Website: apple
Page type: address-validator
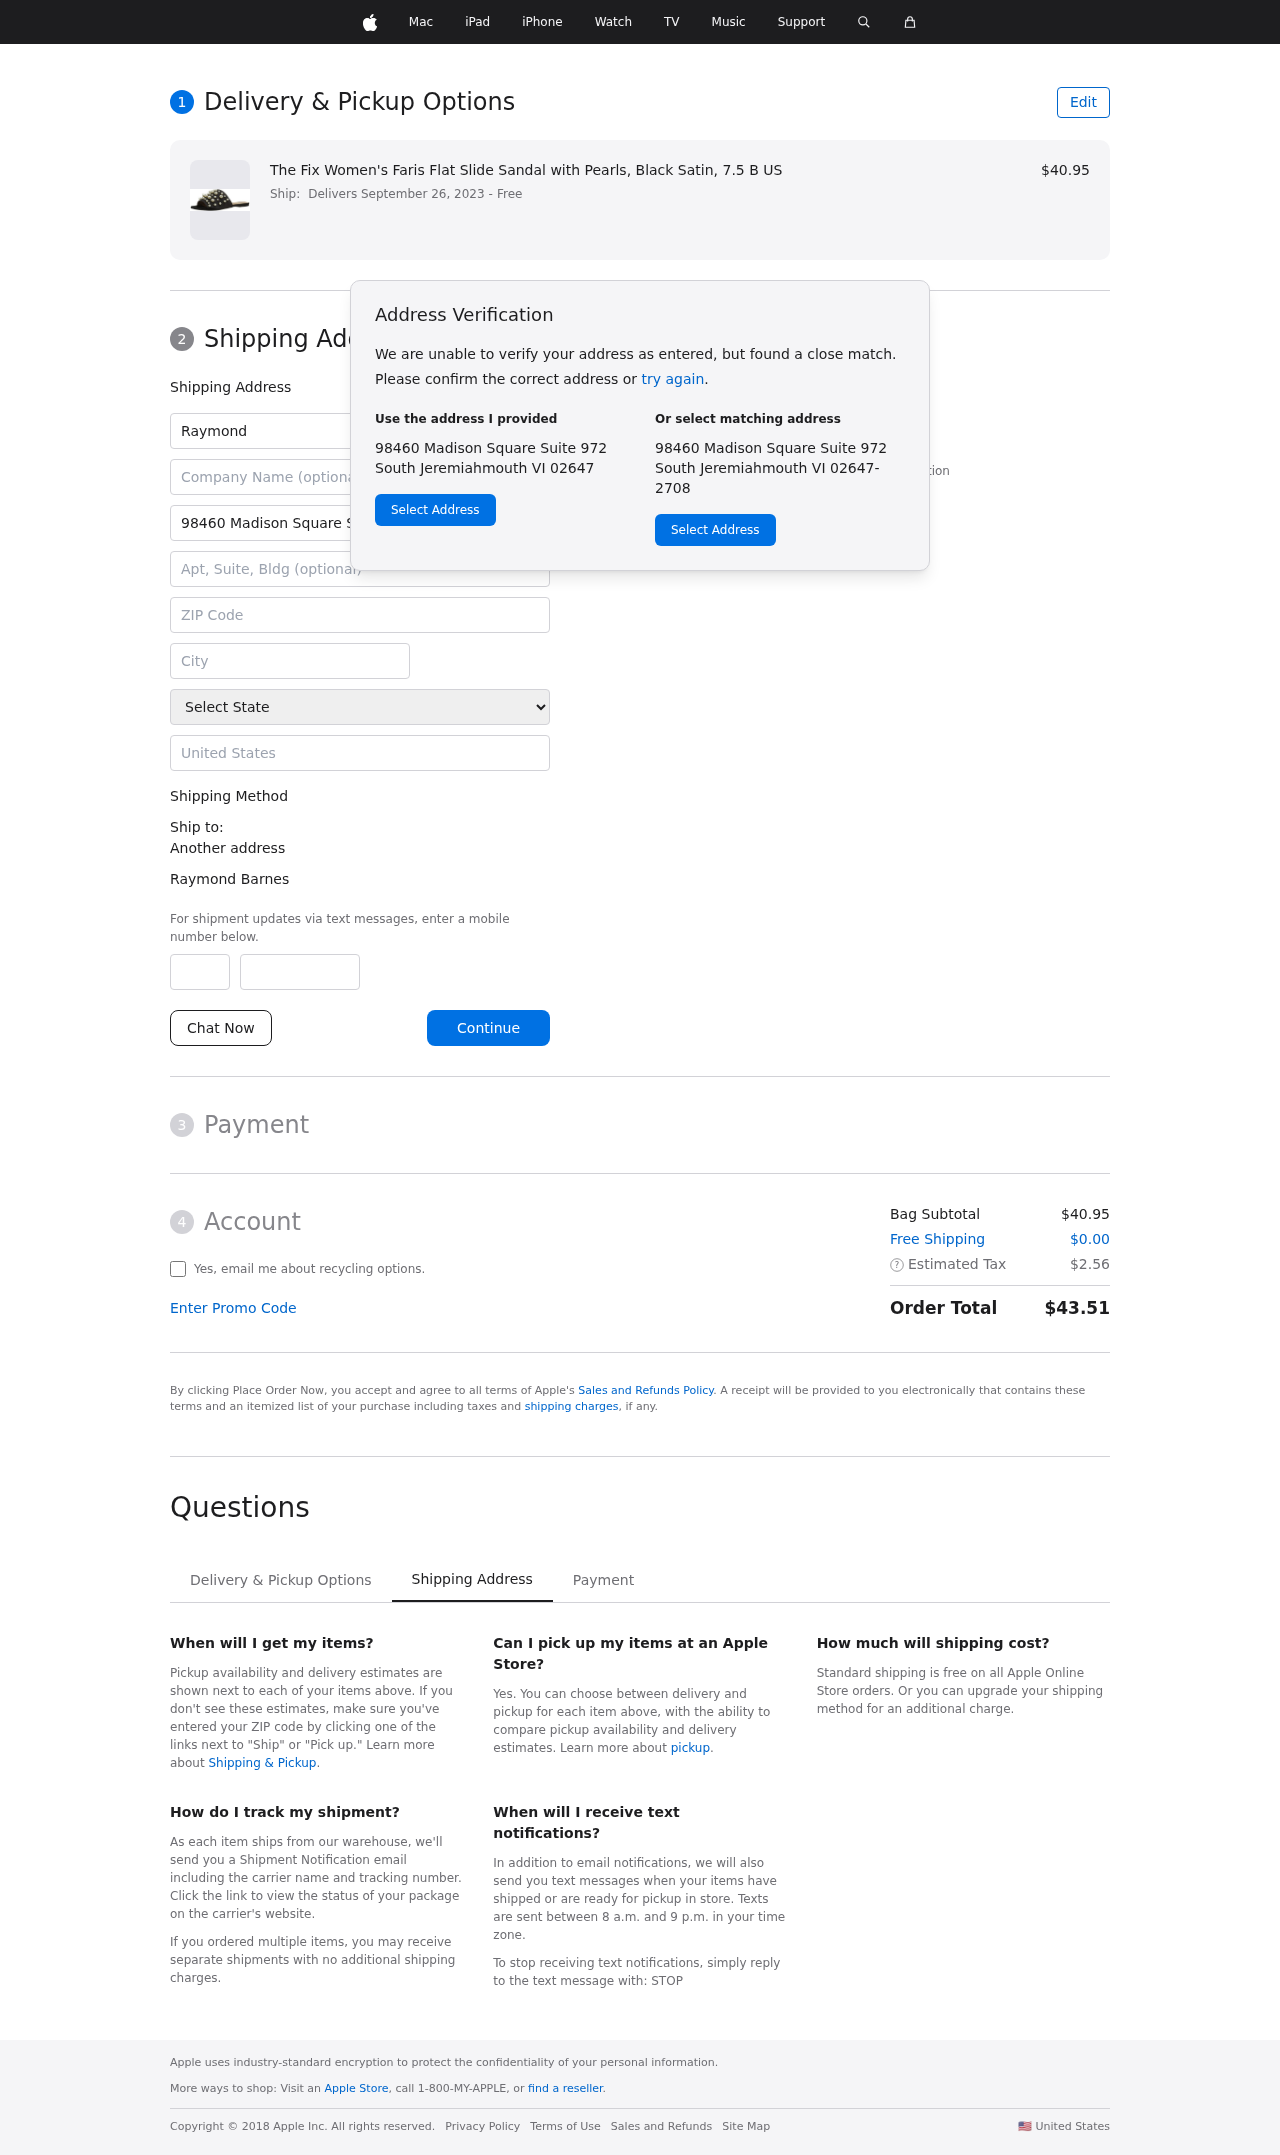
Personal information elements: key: PII_CITY
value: South Jeremiahmouth
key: PII_COUNTRY
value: United States
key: PII_FIRSTNAME
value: Raymond
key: PII_FULLNAME
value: Raymond Barnes
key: PII_LASTNAME
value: Barnes
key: PII_PHONE_AREA
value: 651
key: PII_PHONE_SUFFIX
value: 6145
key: PII_POSTCODE
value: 02647
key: PII_STATE
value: VI
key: PII_STREET
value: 98460 Madison Square Suite 972
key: PII_CITY_STATE_ZIP
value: South Jeremiahmouth VI 02647
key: PII_STATE_ABBR
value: VI
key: PII_POSTCODE_FULL
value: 02647
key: PII_POSTCODE_NUMERIC
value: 2647
Product elements: key: PRODUCT1_NAME
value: The Fix Women's Faris Flat Slide Sandal with Pearls, Black Satin, 7.5 B US
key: PRODUCT1_PRICE
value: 40.95
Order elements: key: ORDER_DELIVERY_DATE
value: Delivers September 26, 2023
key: ORDER_SUBTOTAL
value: $40.95
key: ORDER_SHIPPING_COST
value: $0.00
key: ORDER_TAX
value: $2.56
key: ORDER_TOTAL
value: $43.51